Question: I have two 'JLists' that should fill up equal amount of space in a 'JPanel' with 'GridBagLayout'. Currently it looks like this:

As the image illustrates the 'JList' with most content are getting more space. Tried to give them equal space with:
'''
bgConstraints.weightx = 0.5;
'''
But dose not seems to work as I hoped. Any ideas how to make the two 'JLists' have the same 'width' independently on the content and JFrame size(and not wider then necessary)?
'''
import java.awt.GridBagConstraints;
import java.awt.GridBagLayout;
import javax.swing.DefaultListModel;
import javax.swing.JFrame;
import javax.swing.JList;
import javax.swing.JPanel;
import javax.swing.JScrollPane;
public class GridBagTest {
public static void main(String[] arg){
JPanel panel = new JPanel(new GridBagLayout());
GridBagConstraints c = new GridBagConstraints();
c.fill = GridBagConstraints.BOTH;
c.weightx = 0.5;
c.weighty = 1;
panel.add(getList(2),c);
panel.add(getList(10),c);
// Show content
JFrame frame = new JFrame();
frame.add(panel);
frame.pack();
frame.setVisible(true);
}
/**
* Creates a JList
* @param strLength The length of the String in the List
* @return A JList with a String and JScrollPane
*/
private static JScrollPane getList(int strLength){
DefaultListModel<String> listModel = new DefaultListModel<String>();
JList<String> list = new JList<String>(listModel);
String str = "";
for(int i=0; i<strLength; i++)
str += i;
listModel.addElement(str);
JScrollPane pane = new JScrollPane(list);
return pane;
}
}
'''
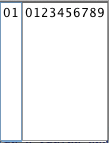
Answer: use
- <URL>